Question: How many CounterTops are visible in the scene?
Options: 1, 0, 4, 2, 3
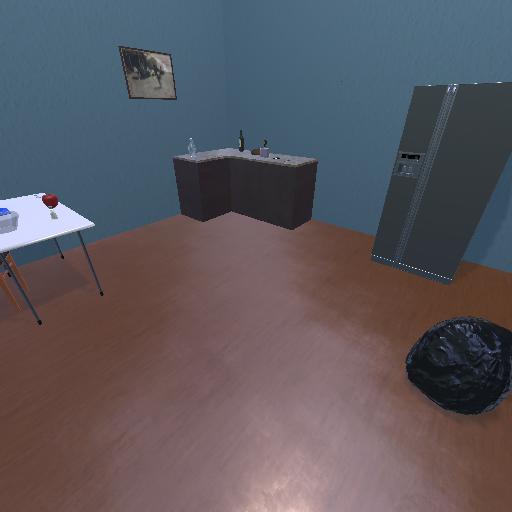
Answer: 1